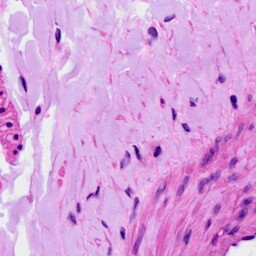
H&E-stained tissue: Ovarian